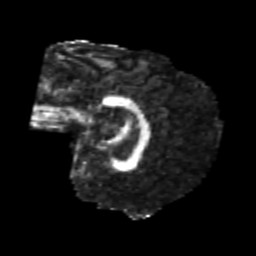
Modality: FA
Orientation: sagittal
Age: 24
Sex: male
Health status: healthy
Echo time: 0.074 s